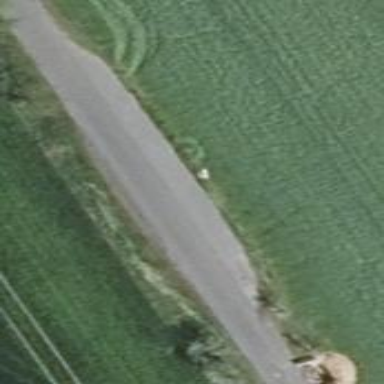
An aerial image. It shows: Passing place on the road.